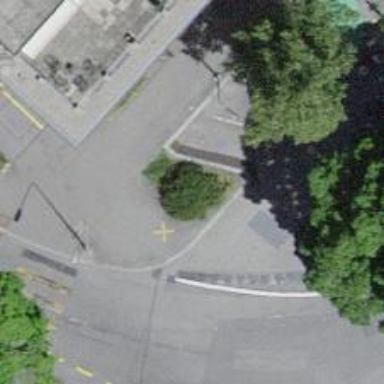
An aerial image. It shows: Broadleaved tree in urban setting.